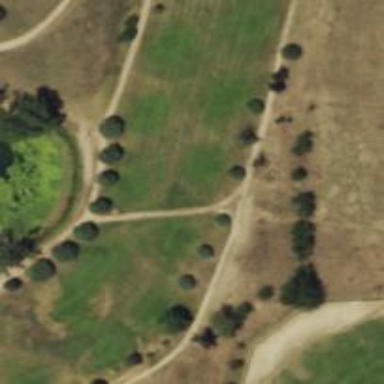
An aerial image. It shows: Service road used as golf cart path.